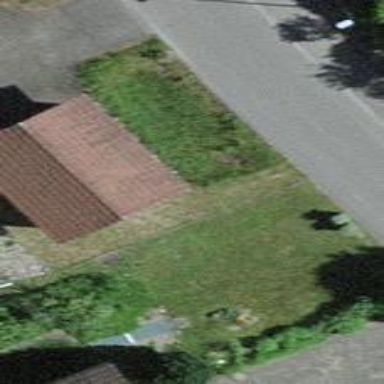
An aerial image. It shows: Garage.